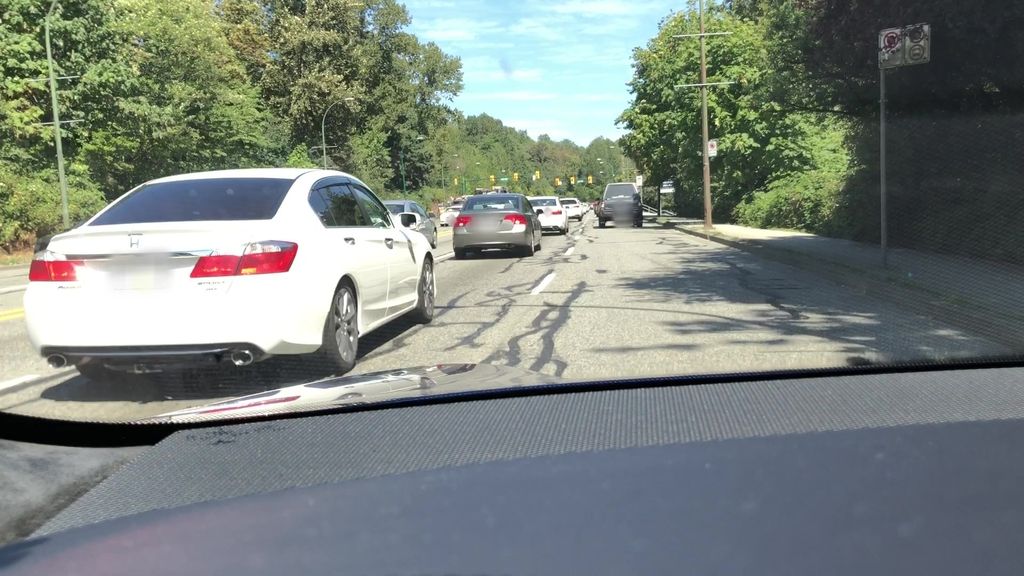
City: vancouver